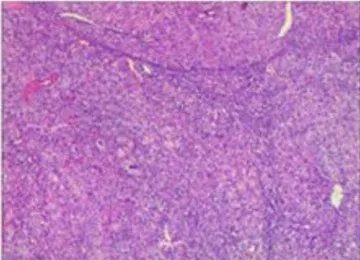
(C,D) HE staining of pathological diagnosis.
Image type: pathology (h&e)